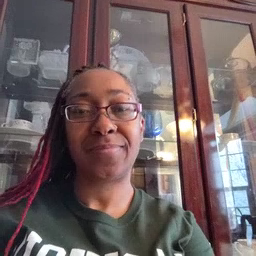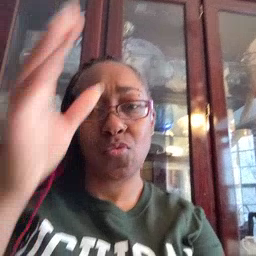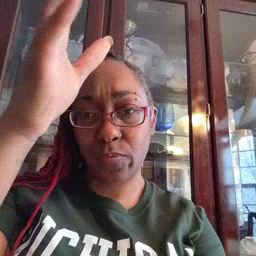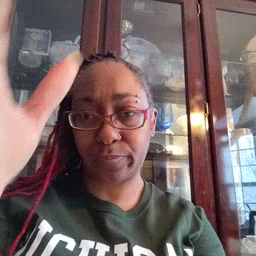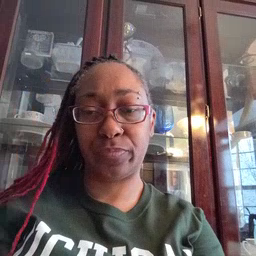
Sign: grandpa